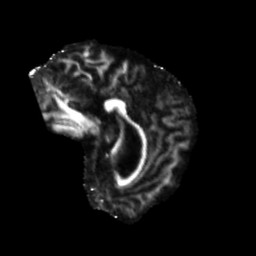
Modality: FA
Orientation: sagittal
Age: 79
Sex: female
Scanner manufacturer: siemens
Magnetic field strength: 3 T
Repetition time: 5.47 s
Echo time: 0.0854 s